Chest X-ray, PA view. Patient: 41 years old, sex M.
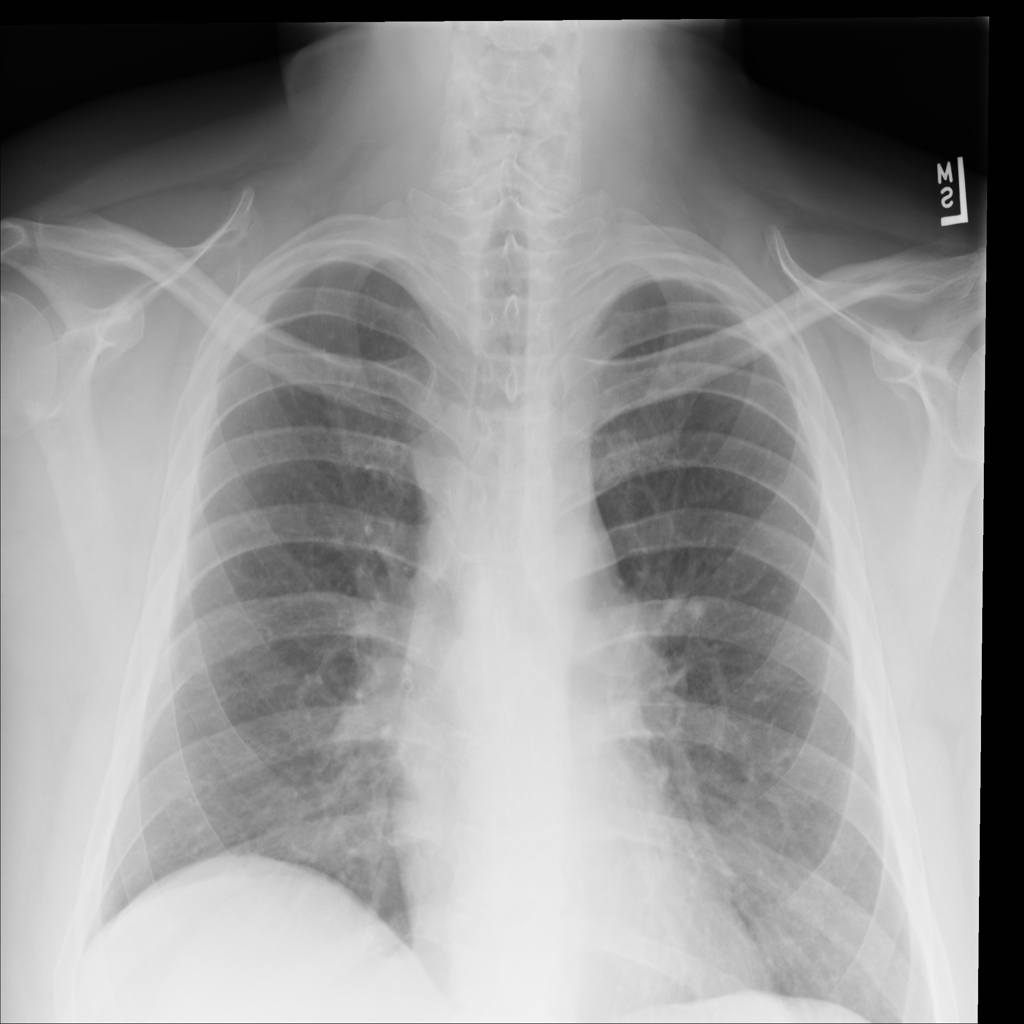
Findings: No Finding